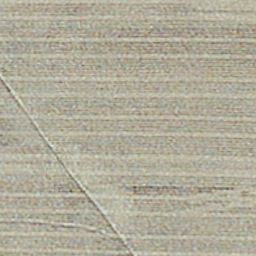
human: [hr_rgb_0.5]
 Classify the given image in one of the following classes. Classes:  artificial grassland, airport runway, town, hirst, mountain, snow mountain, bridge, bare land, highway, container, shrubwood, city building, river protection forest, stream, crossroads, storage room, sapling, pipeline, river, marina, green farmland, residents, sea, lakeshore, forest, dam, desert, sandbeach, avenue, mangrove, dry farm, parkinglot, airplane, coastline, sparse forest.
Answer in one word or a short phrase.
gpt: dry farm